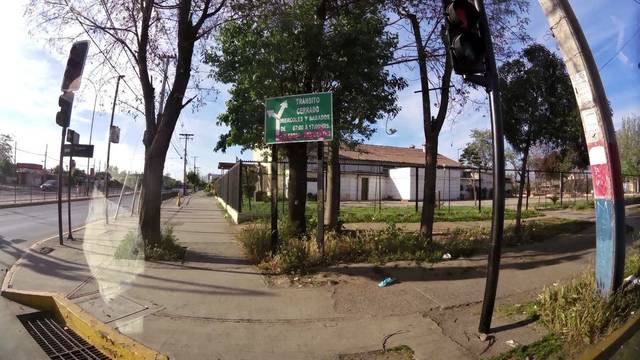
Region: Chile
Coordinates: -33.469, -70.704